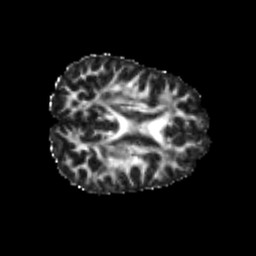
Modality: FA
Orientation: axial
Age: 24
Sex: male
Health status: healthy
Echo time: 0.074 s